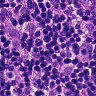
Metastatic tissue present: yes